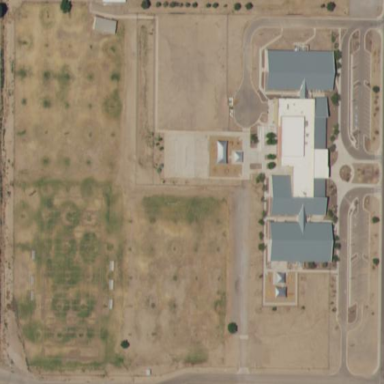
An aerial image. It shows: School used for education purposes.